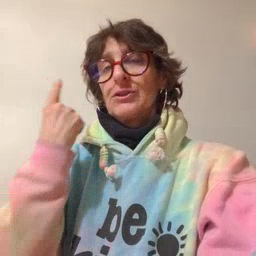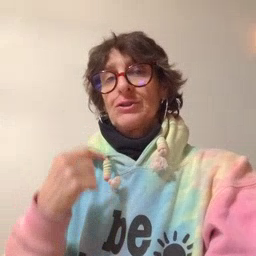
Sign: first